【题型】选择题　【知识点】解析几何　【难度】easy
已知椭圆 $\frac{x^2}{a^2} + \frac{y^2}{b^2} = 1 (a > b > 0)$ 的左右焦点分别为 $F_1, F_2$，椭圆存
在一点 $P$，若 $\angle F_1PF_2 = 120^\circ$，则椭圆的离心率取值范围为（ ）

A. $[\frac{\sqrt{2}}{2}, \frac{\sqrt{3}}{2}]$ \hfill B. $[\frac{1}{2}, 1)$ \hfill C. $[\frac{\sqrt{3}}{2}, 1)$ \hfill D. $[\frac{1}{2}, \frac{\sqrt{3}}{2}]$
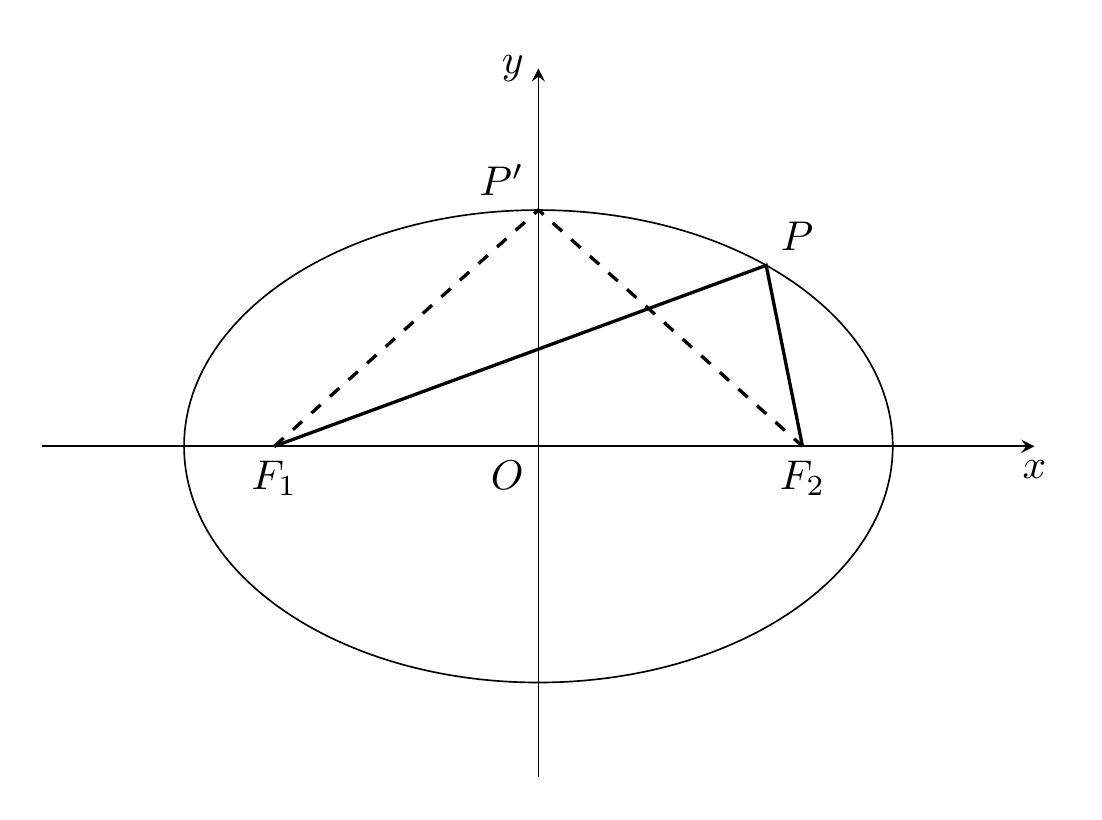
【解答】
【答案】C

【分析】设 $|PF_1| = r_1$，$|PF_2| = r_2$，根据椭圆的定义和余弦定理得 $4a^2 - 4c^2 = r_1r_2$，再根据基本不等式和离心率
公式可得结果．

【解析】设 $|PF_1| = r_1$，$|PF_2| = r_2$，则 $r_1 + r_2 = 2a$，
在 $\triangle F_1PF_2$ 中，$\cos 120^\circ = \frac{r_1^2 + r_2^2 - 4c^2}{2r_1r_2}$，\\
所以 $r_1^2 + r_2^2 - 4c^2 = -r_1r_2$，\\
所以 $(r_1 + r_2)^2 - 2r_1r_2 - 4c^2 = -r_1r_2$，\\
所以 $4a^2 - 4c^2 = r_1r_2$，\\
因为 $2a = r_1 + r_2 \ge 2\sqrt{r_1r_2}$，当且仅当 $r_1 = r_2 = a$ 时，取等号，\\
所以 $r_1r_2 \le a^2$，\\
所以 $4a^2 - 4c^2 \le a^2$，所以 $3a^2 \le 4c^2$，\\
所以 $\frac{c^2}{a^2} \ge \frac{3}{4}$，所以 $e = \frac{c}{a} \ge \frac{\sqrt{3}}{2}$，又 $0 < e < 1$，\\
所以 $\frac{\sqrt{3}}{2} \le e < 1$．\\
故选：C